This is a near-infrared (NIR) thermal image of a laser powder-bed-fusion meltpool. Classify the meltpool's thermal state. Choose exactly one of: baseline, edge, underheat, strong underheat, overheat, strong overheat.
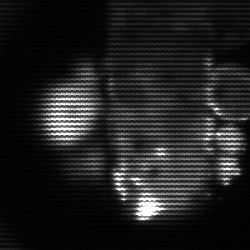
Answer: strong underheat